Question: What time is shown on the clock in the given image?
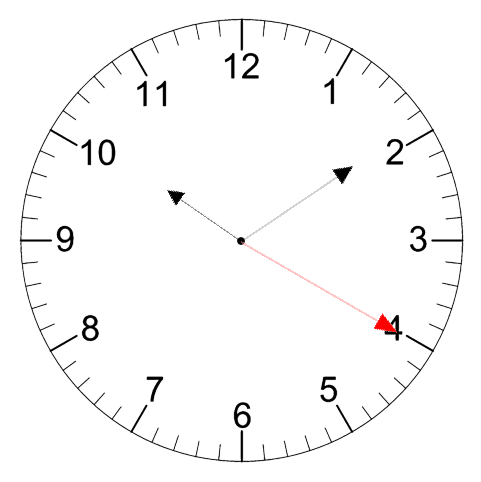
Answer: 10:09:20